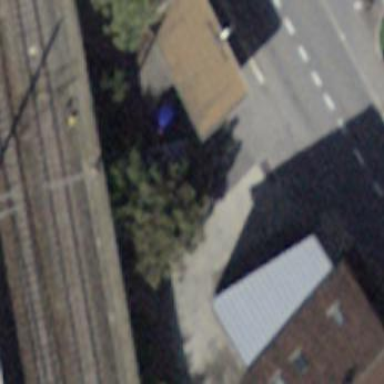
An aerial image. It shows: View of roof of building.